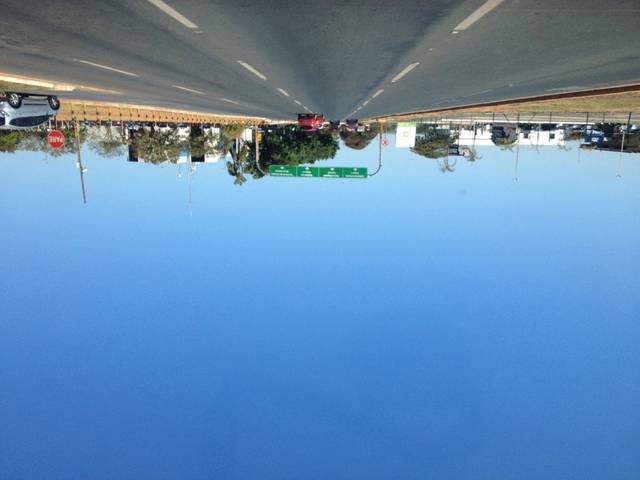
Region: Brazil
Coordinates: -15.871, -47.925